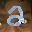
Label: 2